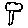
Label: tree